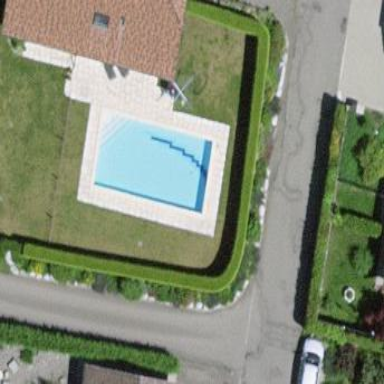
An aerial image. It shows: Swimming pool located in leisure land.